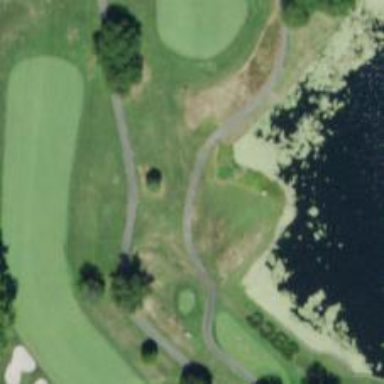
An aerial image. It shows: Path for both road and golf.